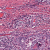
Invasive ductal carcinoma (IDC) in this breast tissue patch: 0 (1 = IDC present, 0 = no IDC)